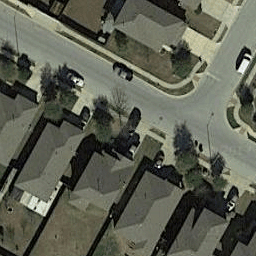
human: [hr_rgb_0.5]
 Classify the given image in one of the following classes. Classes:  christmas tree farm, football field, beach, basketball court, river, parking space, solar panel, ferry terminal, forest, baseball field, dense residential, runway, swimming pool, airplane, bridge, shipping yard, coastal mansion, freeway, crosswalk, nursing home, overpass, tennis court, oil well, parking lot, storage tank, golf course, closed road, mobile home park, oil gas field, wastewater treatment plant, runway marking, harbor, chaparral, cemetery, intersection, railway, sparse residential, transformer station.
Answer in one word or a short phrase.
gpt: dense residential